Interaction volume radius: 10 \u00c5
Interaction volume height: 15 \u00c5
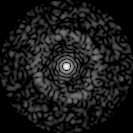
Disorder parameter: 0.83